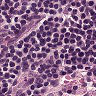
Metastatic tissue present: no